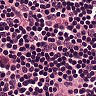
Metastatic tissue present: no